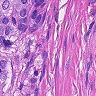
Metastatic tissue present: yes